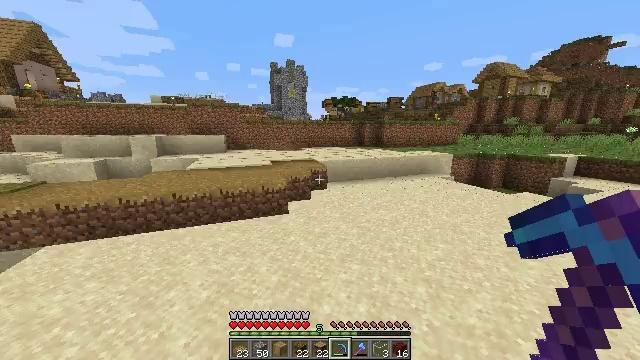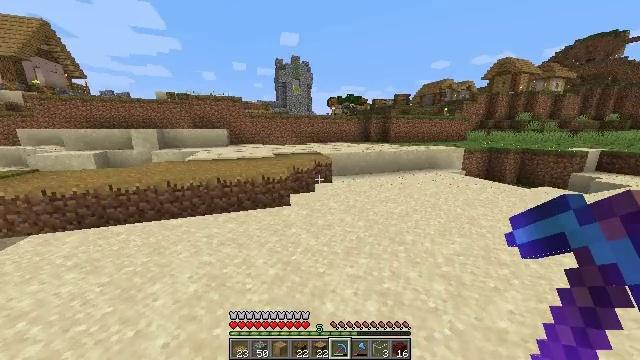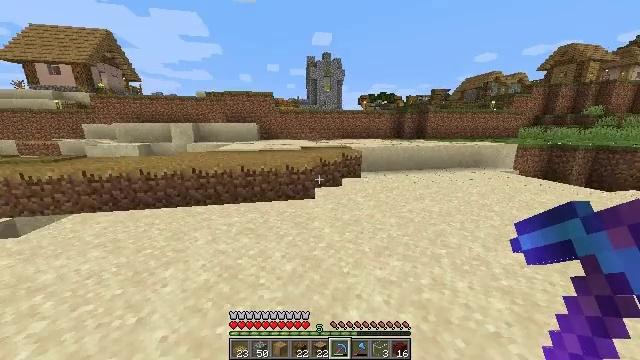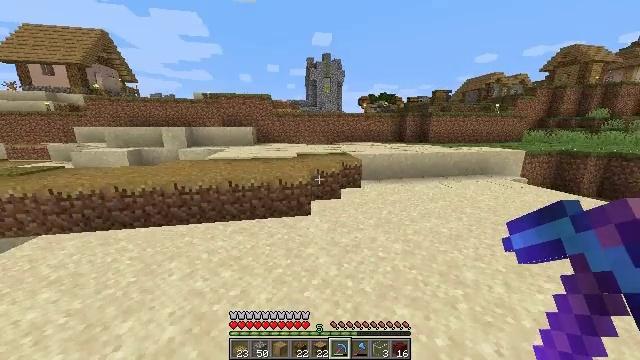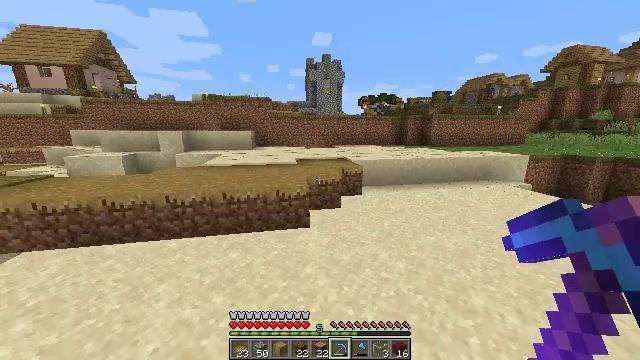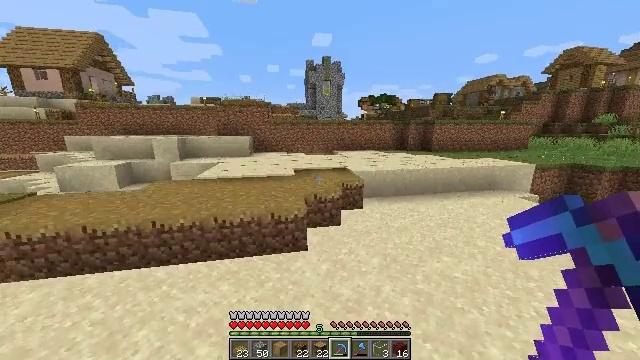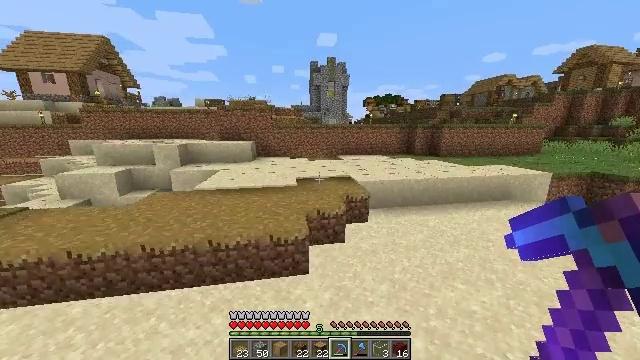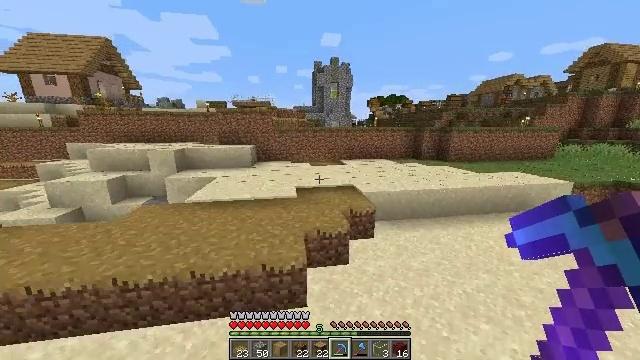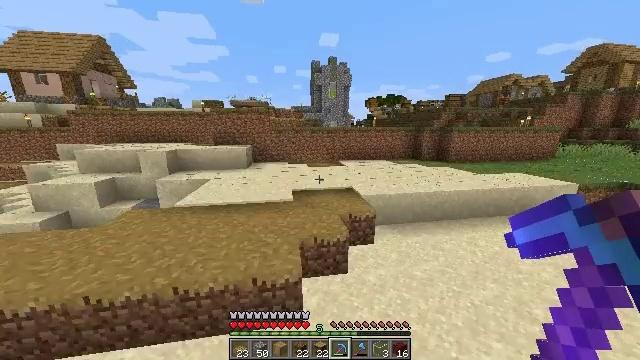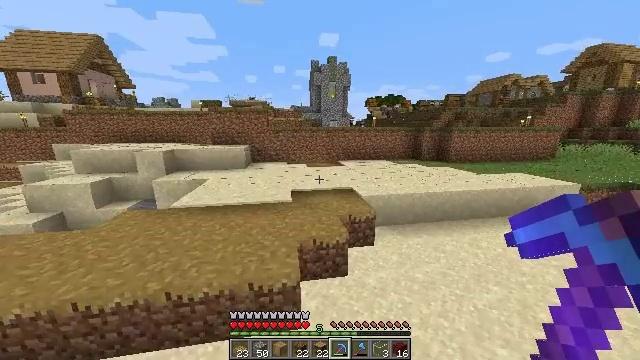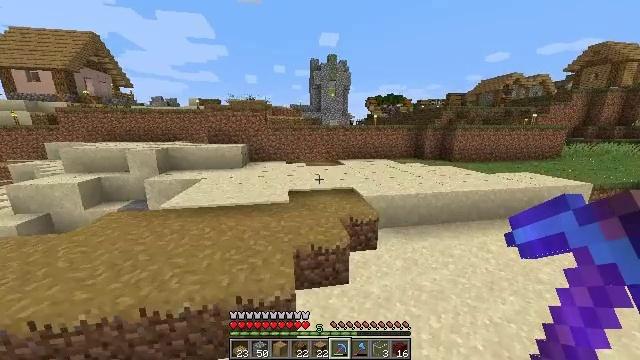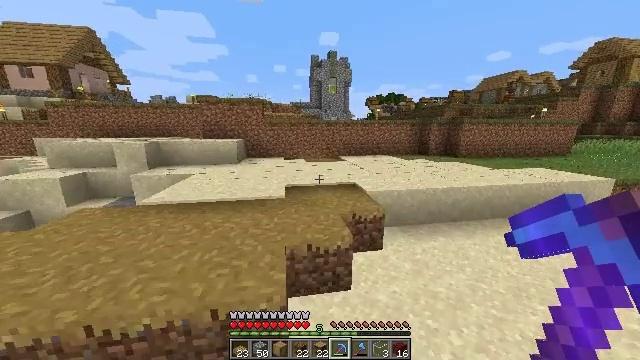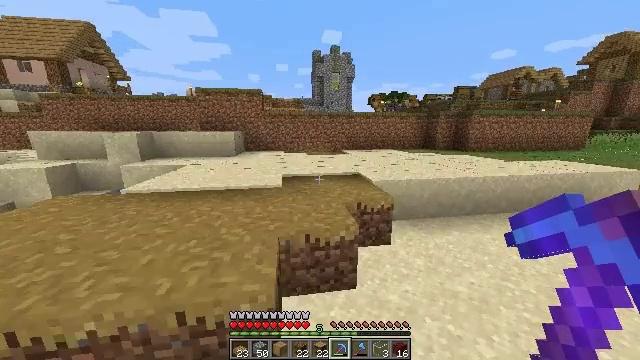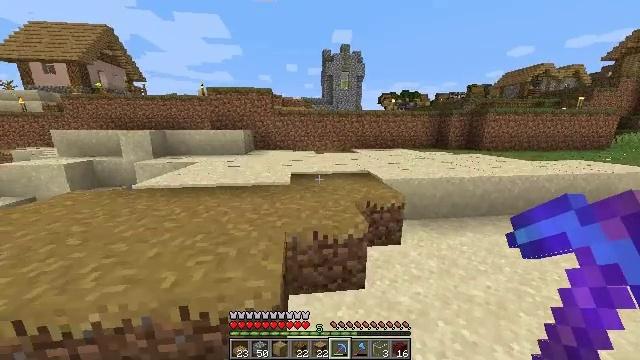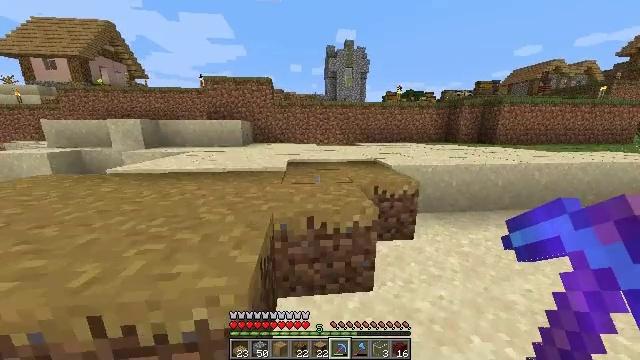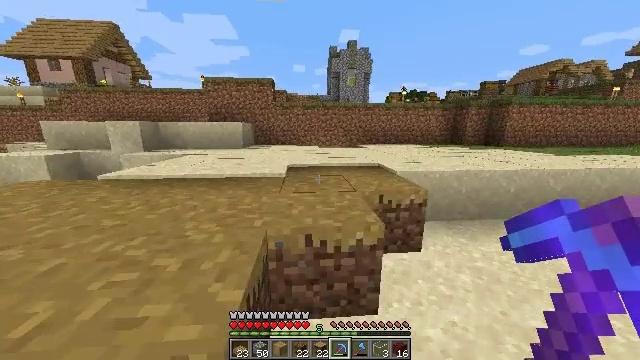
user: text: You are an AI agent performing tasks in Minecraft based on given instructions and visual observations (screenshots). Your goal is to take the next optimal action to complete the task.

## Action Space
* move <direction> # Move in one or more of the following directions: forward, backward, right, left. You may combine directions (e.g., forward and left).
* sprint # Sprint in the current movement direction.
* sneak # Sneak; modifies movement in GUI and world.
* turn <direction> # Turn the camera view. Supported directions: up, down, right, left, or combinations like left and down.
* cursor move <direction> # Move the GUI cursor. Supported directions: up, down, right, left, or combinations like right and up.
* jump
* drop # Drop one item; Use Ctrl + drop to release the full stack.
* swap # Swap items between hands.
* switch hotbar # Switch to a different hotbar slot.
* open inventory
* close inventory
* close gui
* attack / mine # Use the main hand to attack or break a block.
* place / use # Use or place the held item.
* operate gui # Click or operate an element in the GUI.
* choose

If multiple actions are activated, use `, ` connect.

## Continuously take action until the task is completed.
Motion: motion action
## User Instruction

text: Dig up potatoes from the soil.
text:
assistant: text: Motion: move forward, jump
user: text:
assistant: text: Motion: move forward, sprint, turn left, jump
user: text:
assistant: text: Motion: move forward, jump
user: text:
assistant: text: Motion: move forward, jump
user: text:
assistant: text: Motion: move forward, sprint, jump
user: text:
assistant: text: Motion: move forward, sprint, turn left, jump
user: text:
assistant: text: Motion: move forward, sprint, jump
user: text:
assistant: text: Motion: move forward, sprint, jump
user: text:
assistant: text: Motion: move forward, jump
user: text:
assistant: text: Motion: move forward, jump
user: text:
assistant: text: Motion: move forward, jump
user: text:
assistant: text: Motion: move forward, jump
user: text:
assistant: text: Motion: move forward, sprint, turn left, jump
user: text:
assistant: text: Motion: move forward, sprint, jump
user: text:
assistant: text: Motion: move forward, sprint, jump
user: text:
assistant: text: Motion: move forward, turn left, jump
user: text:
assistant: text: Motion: move forward, turn left, jump
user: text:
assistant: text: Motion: move forward, turn left, jump
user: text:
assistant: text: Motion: move forward, turn left, jump
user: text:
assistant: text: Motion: move forward, sprint, turn left, jump
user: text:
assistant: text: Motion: move forward, sprint, jump
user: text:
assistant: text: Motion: move forward, sprint, jump
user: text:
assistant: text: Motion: move forward, jump
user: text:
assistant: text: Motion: move forward, jump
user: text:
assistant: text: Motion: move forward, jump
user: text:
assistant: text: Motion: move forward, sprint, jump
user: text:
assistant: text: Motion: move forward, sprint, jump
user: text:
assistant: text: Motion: move forward, sprint, jump
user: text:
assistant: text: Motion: move forward, sprint, jump
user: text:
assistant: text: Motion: move forward, jump